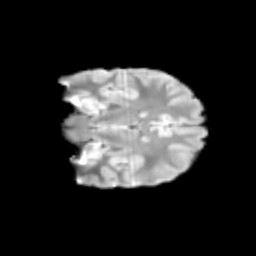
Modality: T2w
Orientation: coronal
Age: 11
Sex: female
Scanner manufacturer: siemens
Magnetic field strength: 3 T
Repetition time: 3.8 s
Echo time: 0.07 s